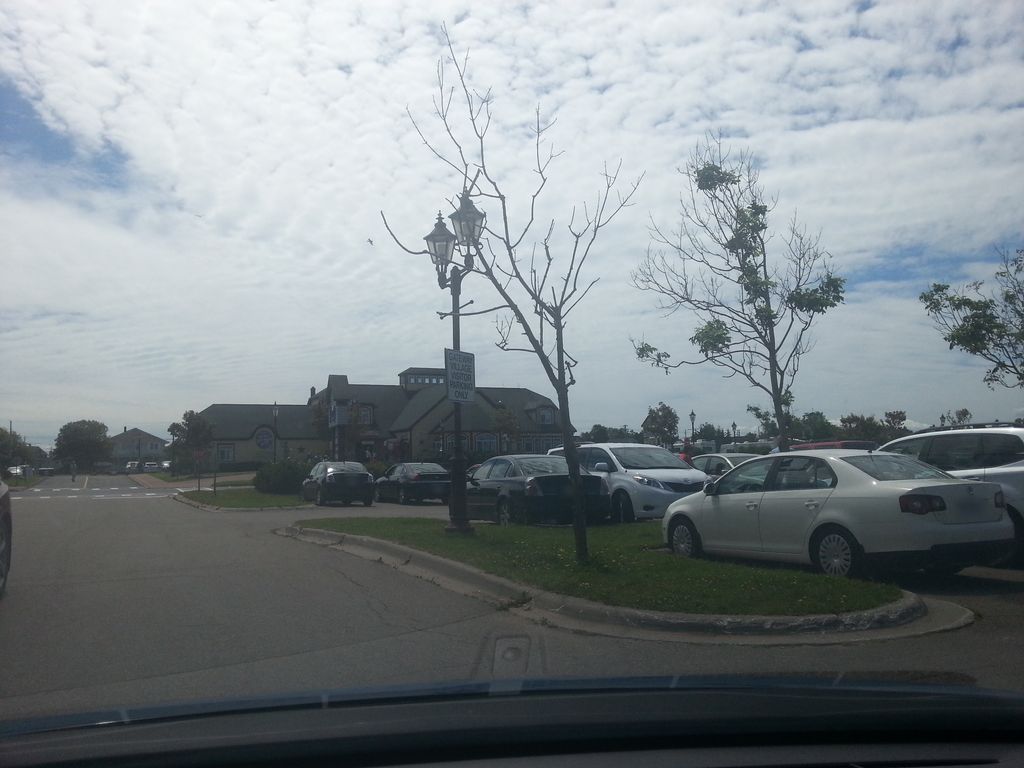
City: charlottetown